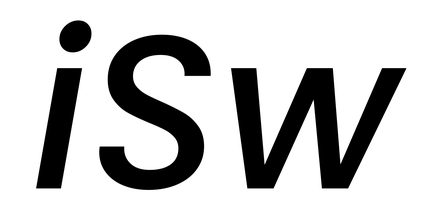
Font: Poppins-MediumItalic